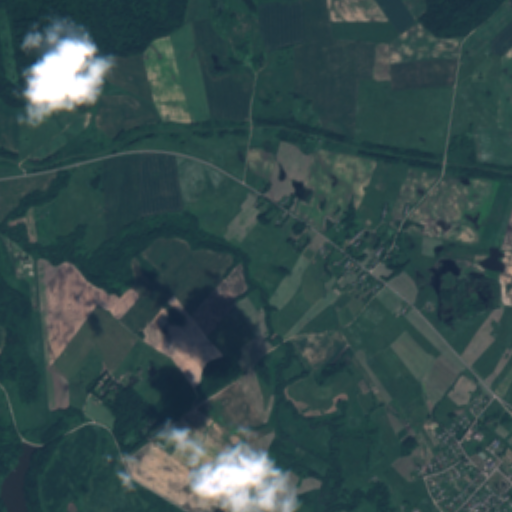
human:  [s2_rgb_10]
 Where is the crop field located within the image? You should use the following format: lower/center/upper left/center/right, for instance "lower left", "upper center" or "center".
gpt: The crop field is located in the upper left of the image.
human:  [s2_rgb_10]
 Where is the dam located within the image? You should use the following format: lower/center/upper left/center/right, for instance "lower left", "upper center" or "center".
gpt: The dam is located in the lower left of the image.
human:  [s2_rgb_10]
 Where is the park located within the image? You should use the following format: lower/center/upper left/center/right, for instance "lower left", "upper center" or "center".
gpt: The park is located in the lower right of the image.
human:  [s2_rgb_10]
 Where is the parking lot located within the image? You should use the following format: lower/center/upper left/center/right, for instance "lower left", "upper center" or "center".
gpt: The parking lot is located in the lower right of the image.
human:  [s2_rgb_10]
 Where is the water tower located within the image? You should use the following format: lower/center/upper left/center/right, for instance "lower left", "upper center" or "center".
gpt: The water tower is located in the lower right of the image.
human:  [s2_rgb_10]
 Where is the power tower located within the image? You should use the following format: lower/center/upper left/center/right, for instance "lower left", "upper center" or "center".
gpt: There is no power tower in the image.